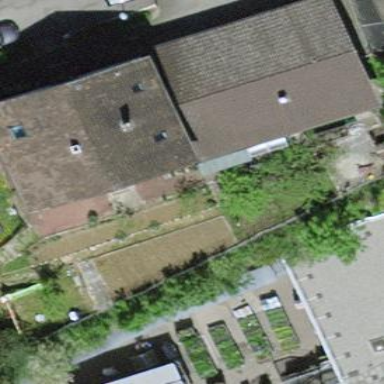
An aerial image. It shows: Part of building.